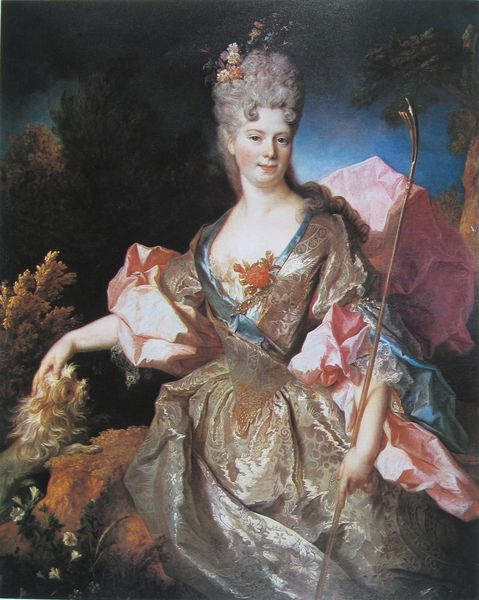
Titel: Porträt einer Unbekannten (wahrscheinlich Marie Josephine Drummond, Condesa de Castelblanco) als Astrée
Künstler: Nicolas de Largilliere
Standort: Montréal (Québec)
Institution: Montréal Museum of Fine Arts
Schlagwörter: baum, berg, blau, blätter, dunkel, felsen, gemälde, hand, haut, himmel, kopf, schatten, weiß, wolken, bäume, himmerl, landschaft, sitzen, ausschnitt, blume, blumen, braun, brust, elegant, frankreich, frau, frisur, geste, grau, haar, hell, hintergrund, kleid, licht, mund, nacht, nase, orange, pastell, schmuck, anlage, blick, blüte, blüten, dame, hund, park, rosen, rot, schirm, sonnenschirm, tier, tuch, wiese, fächer, malerei, augen, barock, blass, falten, gesicht, inkarnat, mensch, silber, stein, ärmel, bildnis, hals, hände, portrait, porträt, öl, natur, wind, zweige, busch, büsche, gebüsch, sträucher, haare, pose, reich, sitzend, stoff, adel, blatt, pflanzen, dekollete, frontal, kinn, lippen, locken, madame, puder, renaissance, rokoko, rosa, rouge, seide, vornehm, wald, fell, perücke, hündchen, lächeln, taille, wangen, ansicht, rote blume, stab, tüll, abends, hof, ölgemälde, stürmisch, blue, fancy, hands, oil, red, white, women, black, blouse, dark, dress, face, formal, france, gold, gray, green, grey, hair, lace, lady, nose, old, painting, sitting, weiblich, woman, glanz, flowers, gown, looking, picture, pink, robe, glänzend, plant, faltenwurf, rüschen, satin, gesich, spiel, drapiert, posieren, allegorie, göttin, brokat, damast, streicheln, schoss, dunke, flower, silver, rock, skin, sky, tree, fabel, faun, background, ear, girl, mountain, nature, bleich, trees, reichtum, korsett, eyes, noble, königin, light, bushes, garden, plants, fürstin, hirtenstab, prunk, seidenkleid, porzelan, textil, david, kopfschmuck, marie, fur, mouth, silk, dog, french, pfeil, phantasie, schimmern, feen, curls, smile, diana, kostbar, nattier, szepter, scene, small, textilien, roses, still life, empress, royal, arms, neck, pastel, schmucklos, schosshund, pompös, ears, shiny, eye, pompadour, rose, gerte, bush, cane, boucher, lips, pale, paint, spire, schmetterlin, marie antoinette, weiße haare, schillern, branch, stick, scepter, sceptre, arrow, bow, staff, pet, russia, ruffles, sleeves, posed, moiree, wig, schosshündchen, golfschläger, pekinese, makeup, broach, brooch, jean-marc nattier, princess, queen, wealthy, eye brow, rococco, septer, beune, dekolettee, dnkel, scenery, grey hair, flumen, aristocrat, french revolution, 1750, francois boucher, rockoko, historisch, haircut, curly, tüschen, roccoco, teeth, locks, white hair, 1800s, gray hair, status, tsar, petting, ceptre, wallekleid, hairpiece, baronesse, nblumen, taffeta, brocade, elite, cepter, coiffure, dekoltee, sliver, treestick, small dog, catherine the great, gostbares kleid, louie, pictrue, vulgar, up-do, marie antoinett, marie antinette, lapdog, noblewoman, brodcloth, backgroudn, staff', spielstab, seidenbrokat, sultry, +hands, cheeeks